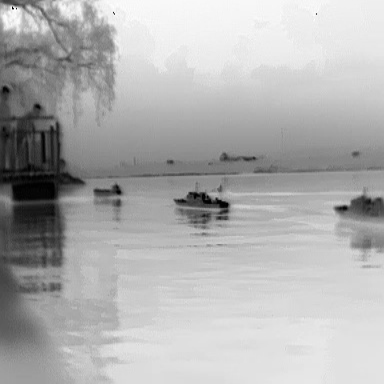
There are two warships in the infrared image.